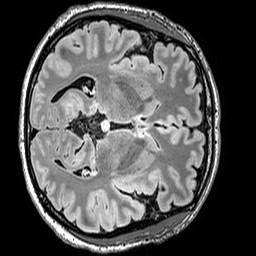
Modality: FLAIR
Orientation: axial
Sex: male
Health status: ill
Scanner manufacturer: siemens
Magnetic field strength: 3 T
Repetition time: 5 s
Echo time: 0.388 s